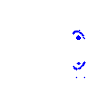
Particle: pion